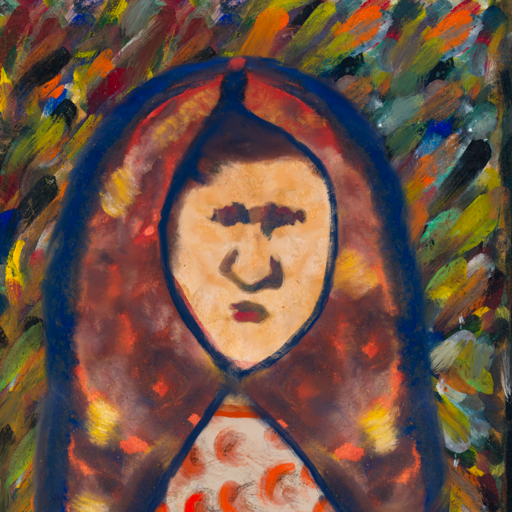
Background: An_Impression, Head And Neck Front: Childish, Face Front: In_The_Sun, Bust: Rupkatha, Hair Front: Blank, Head Accessory: Mother_And_Son_Mother_Scarf, Second Necklace: Blank, Necklace: Blank, Baby: Blank